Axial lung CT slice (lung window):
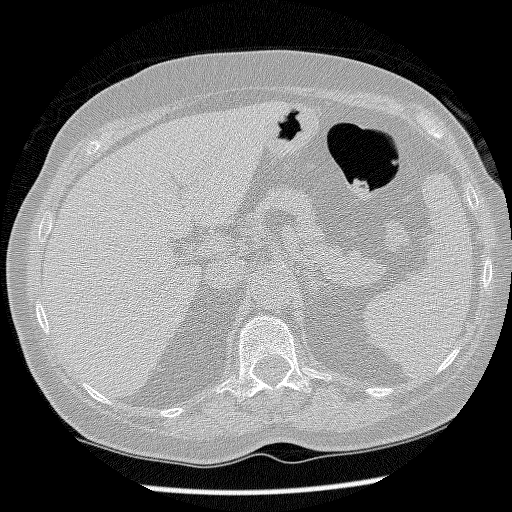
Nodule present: no